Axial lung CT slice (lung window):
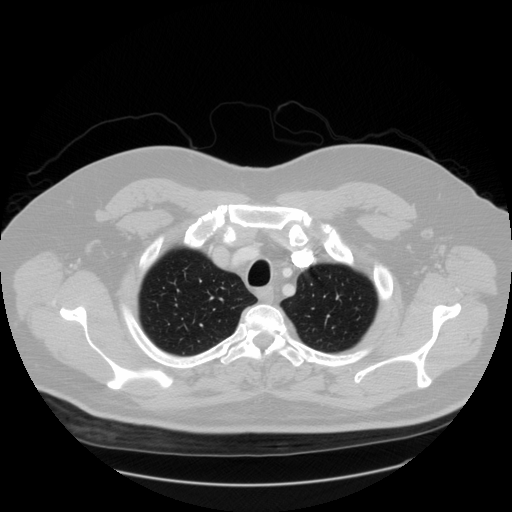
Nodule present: no